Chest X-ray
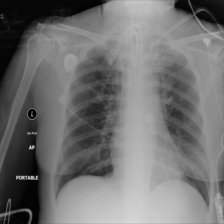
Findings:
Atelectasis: negative
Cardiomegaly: negative
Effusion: negative
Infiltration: negative
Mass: negative
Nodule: negative
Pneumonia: negative
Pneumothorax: negative
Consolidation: negative
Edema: negative
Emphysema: negative
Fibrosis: negative
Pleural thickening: negative
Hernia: negative